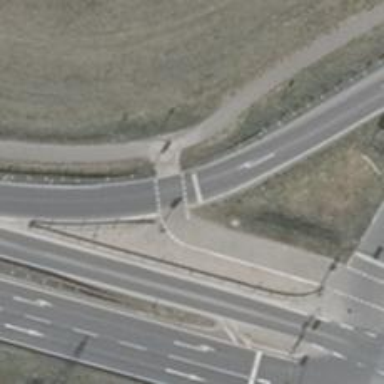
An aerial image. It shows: Road with traffic signals.